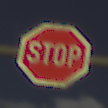
Verkehrszeichen: Stop
Umgebung: Outdoor, Nature
Tageszeit: MorningAfternoon
Wetter: PartlyCloudy
Licht: Natural
Jahreszeit: NotSpecified
Kontrast: HighContrast